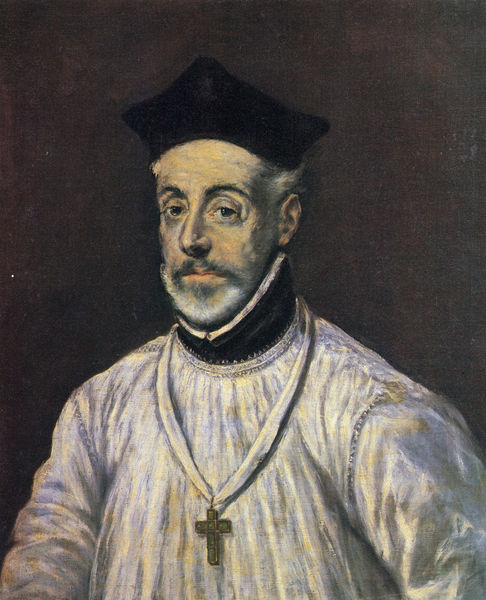
Titel: Bildnis des Diego de Covarrubias
Künstler: El Greco
Standort: Toledo
Institution: Museo del Greco
Schlagwörter: dunkel, gemälde, mann, schatten, umhang, weiß, gelb, braun, grau, haar, hintergrund, hut, kleid, licht, mund, nase, ohr, profil, schmuck, schwarz, stirn, ölbild, blick, haube, alt, bart, hemd, kappe, mütze, augen, band, blass, falten, gesicht, inkarnat, kragen, vollbart, ärmel, bildnis, portrait, porträt, öl, kirche, geistlicher, gewand, gold, haare, kutte, stoff, bruststück, lippen, rosa, kopfbedeckung, spanien, man, kette, violett, bischof, bishop, cardinal, church, cleric, hat, men, oil, priest, religious, white, black, collar, dark, dress, face, grey, hair, nose, old, painting, robe, yellow, schmal, brauen, glatze, gown, picture, brown, faltenwurf, kinnbart, naht, oberkörper, halskette, lider, bob ross, spanisch, kreuz, hass, kardinal, krause, augenlider, tracht, pfarrer, halbprofil, männlich, halbporträt, picasso, chorhemd, messgewand, pastor, priester, background, ear, head, mitra, eyes, male, spain, spanish, besatz, velazquez, schnäuer, geistlich, drawing, chin, mouth, monochrome, el greco, beard, bearded man, old man, cross, necklace, nazi, ornat, person, neck, renaissance, rome, jesus, art, ears, monk, religion, jude, christ, nähte, eye, eindringlich, god, holzkreuz, crucifix, lips, pale, kreutz, stoffband, canvas, paint, inquisitor, cheek, eyebrows, albe, kleriker, jade, contrast, christian, christianity, manieristisch, seams, el grecko, greco, father, forehead, shirt, ordensbruder, el grecco, auftragsbild, kardinalshut, adolf hitler, barth, clerus, crucifixum, el grece, faith, holy roman church, liturgisches gewand, metallkreuz, schäumsche, shelter, stofffalten, strifen, trust, venetian, symbol, gläubiger, potrait, moustache, painted, serious, holy, catholic, clergy, catholicism, naturalistic, papal, bearded, pendant, grey hair, portrait of a man, religious figure, eclesiastic figure, frills, bear, protestant, brows, warum mach ich das eigentlich?, alb, cassock, archbishop, padre, vestments, vestment, browns, religous, reflective, pop, gray hair, mustach, pious, cros, tradition, pberkörper, neck brace, seam, soutane, middle-aged, weary, geistöicher, rob, black cap, hapid, minister, black collar, eingen, crusifiks, katholic, haat, collor, relgion, dark background, black eyes, aert, black hat, priestermann, noce, three corner hat